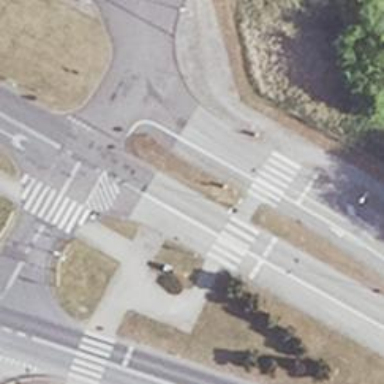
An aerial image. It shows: Zebra crossing on the road.